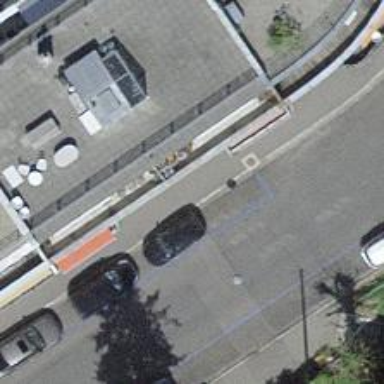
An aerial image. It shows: Charging station.